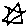
Label: star